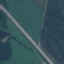
Label: Highway